Question: I have created a login.php page and used php code to check the credentials from database. If the entered credentials are incorrect it shows the error (thats perfect). But if the entered credentials are correct, it do not redirect to the index.php page.
'''
<?php
if (isset($_POST['submit'])){
session_start();
$username = $_POST['username'];
$password = $_POST['password'];
$query = "SELECT * FROM users WHERE username='$username' AND password='$password'";
$result = mysql_query($query)or die(mysql_error());
$num_row = mysql_num_rows($result);
$row=mysql_fetch_array($result);
if( $num_row > 0 ) {
$_SESSION['id']=$row['user_id'];
header('location:index.php');
}
else{ ?>
<div class="alert alert-danger">Access Denied</div>
<?php
}
}
?>
'''

I think user_id from database is not properly assigned to $_SESSION['id']. I would really appreciate if anyone can guide to to solve these errors.
Thanks in advance.
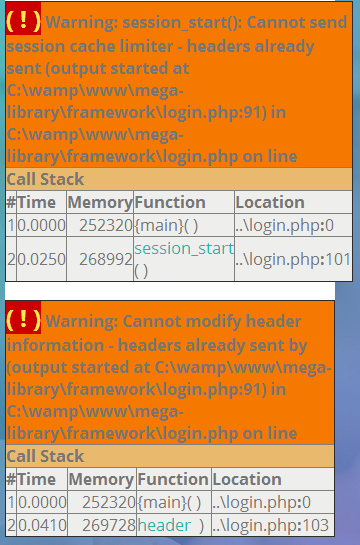
Answer: The error message shows exactly the problem: at the given line of the given php file, output has been produced already. After starting output, you cannot set headers any more because they have to be set before any document data.
In order to solve the problem, check what output is produced at the given line. You may be able to remove it. If not, you may be able to use buffering. If you direct output to a buffer, you can add headers at any time.
Check <URL> to learn about how to use buffering. It is easy: you just turn it on at the beginning, then flush the buffer when you're done.
Note that the session id will not be automatically appended to an URL in header(). You will have to do that manually. Also note that according to the RFC, the URL actually requires to be absolute (although a relative URL will usually work). So use:
'''
header("Location: ". $_SERVER['HTTP_HOST'] ."/index.php?". SID);
'''
Also see <URL> for details.